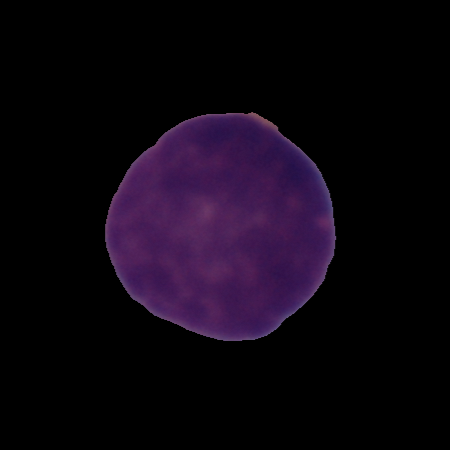
Label: cancer